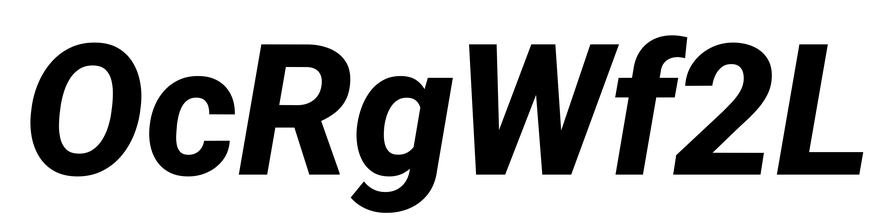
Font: Roboto-Italic_ExtraBold_Italic